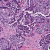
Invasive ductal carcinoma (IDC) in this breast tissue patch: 0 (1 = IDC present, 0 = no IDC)